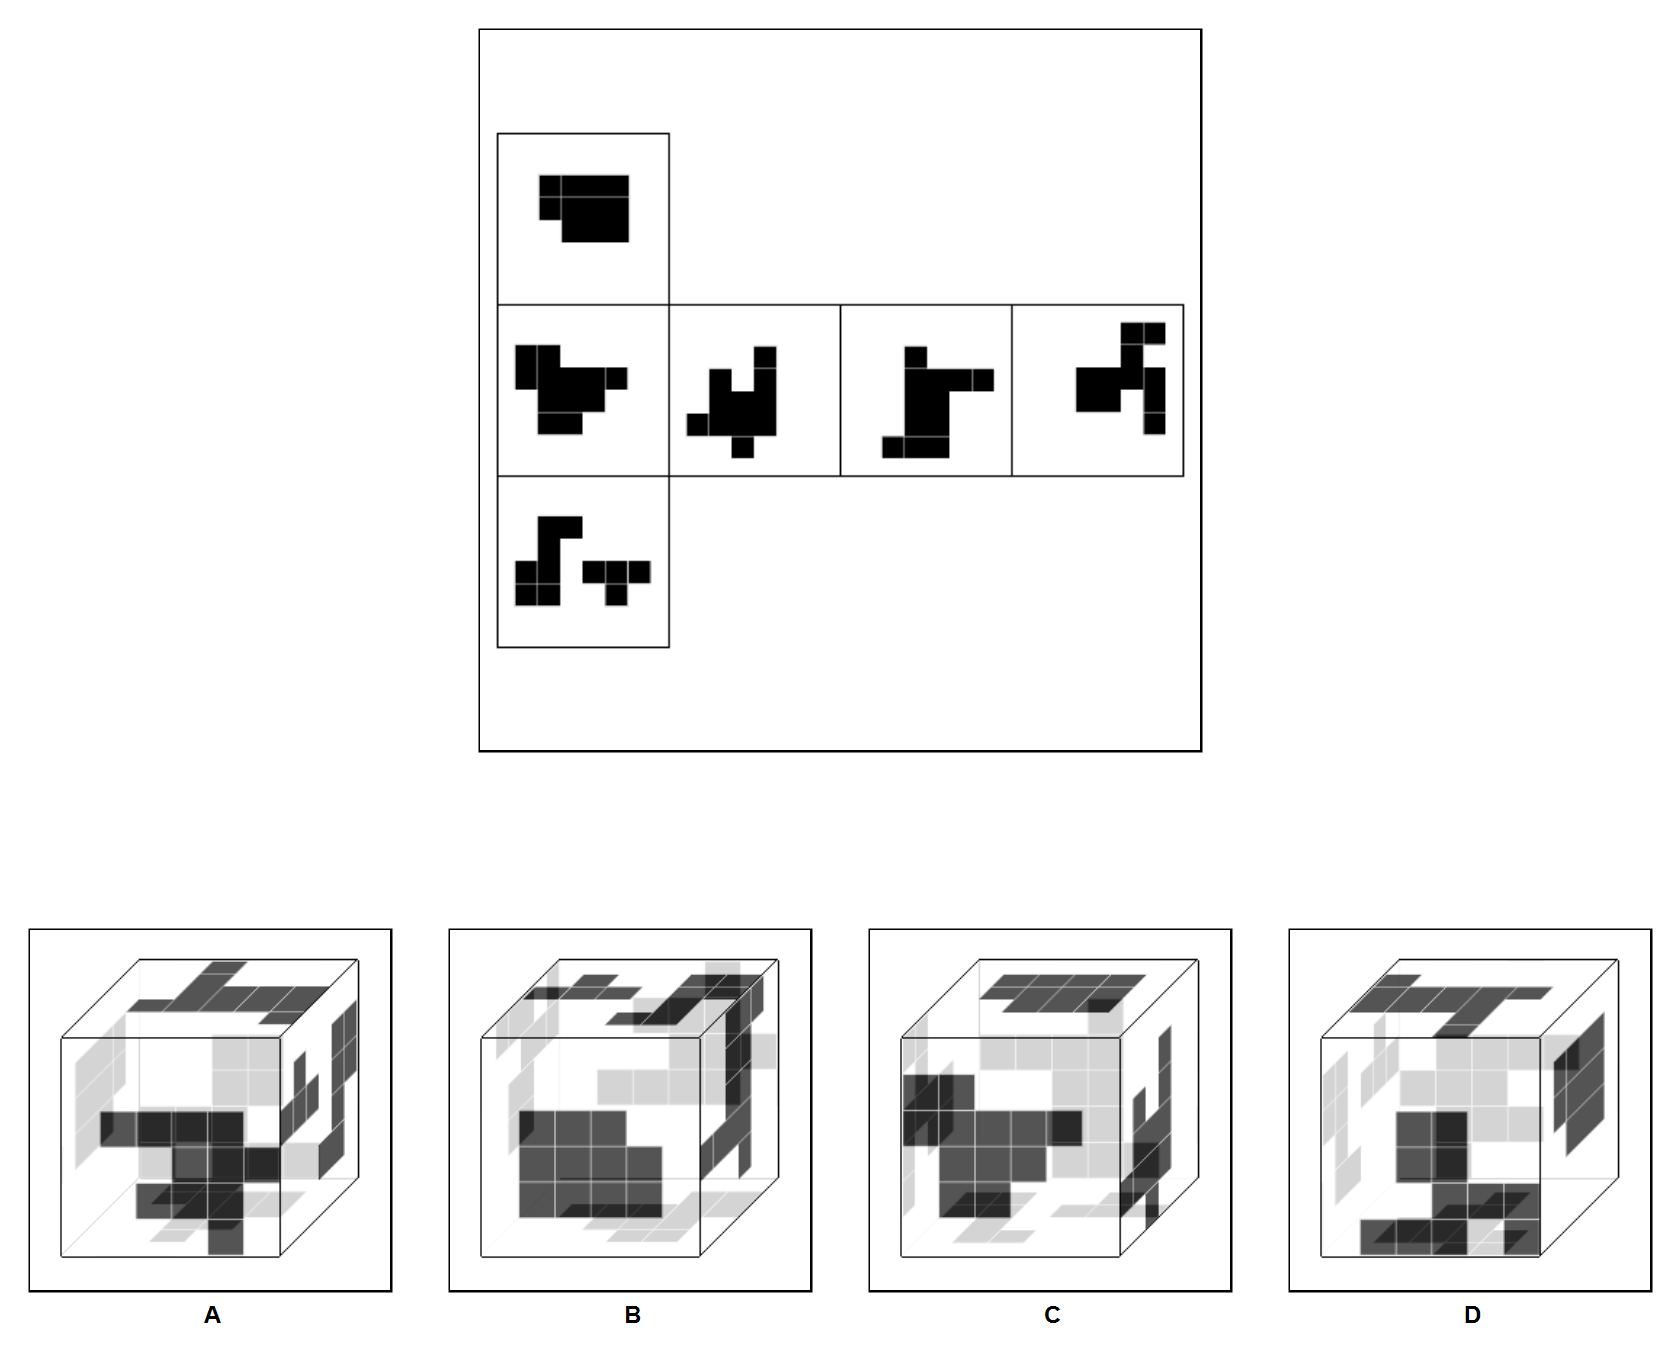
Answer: B